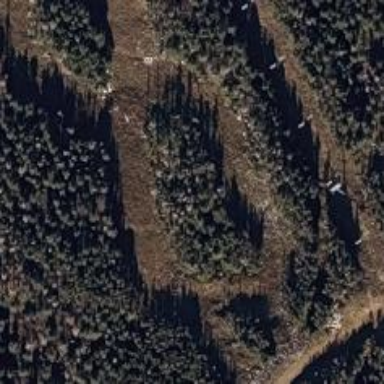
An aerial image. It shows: Coniferous forest area.